Question: On every windows app there is that context menu that you can access with CTRL+Space bar:
I believe this menu is called the "Window Control Menu", but I am not sure.
It has the following options:
> - Restore- Move- Size- Minimize- Maximize- Close Alt+F4
Here is a pic:

How can I call this using win forms? My goal is to provide a keyboard shortcut to this menu by hitting alt+spacebar
Thanks.
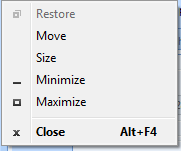
Answer: Send a message to your own window so that the system menu appears.
'''
[DllImport("user32.dll", CharSet = CharSet.Auto)]
static extern IntPtr SendMessage(IntPtr hWnd, UInt32 Msg, IntPtr wParam, int lParam);
private void callSysMenu()
{
int point = ((this.Location.Y << 16) | ((this.Location.X) & 0xffff));
SendMessage(this.Handle, 0x313, IntPtr.Zero, point);
}
'''